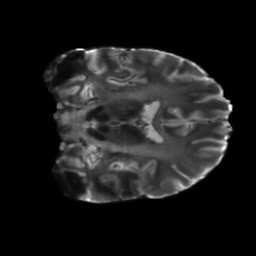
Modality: T2w
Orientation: coronal
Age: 29
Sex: male
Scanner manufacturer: siemens
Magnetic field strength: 6.98 T
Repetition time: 7.776 s
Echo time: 0.076 s